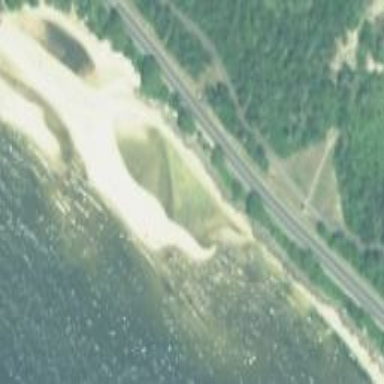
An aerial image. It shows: Scenic beach with natural beauty.